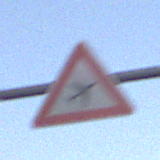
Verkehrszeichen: FlugbetriebLinks
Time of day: SunriseSunset
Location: Outdoor (Urban)
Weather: Clear
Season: NotSpecified
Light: Natural